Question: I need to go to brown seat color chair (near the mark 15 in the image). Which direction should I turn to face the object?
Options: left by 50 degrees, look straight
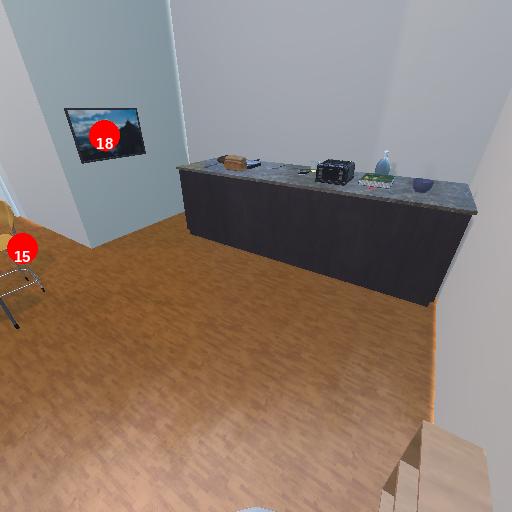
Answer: left by 50 degrees